九年级 · 解析几何
(本小题 8.0 分)

如图, 点 $C$ 在以 $A B$ 为直径的 $\odot O$ 上, $A C$ 平分 $\angle B A D$, 且 $A D \perp C D$ 于点 $D$.

(1)求证: $D C$ 是 $\odot O$ 的切线;

(2) 若 $A D=4, C D=2$, 求 $\odot O$ 的半径.

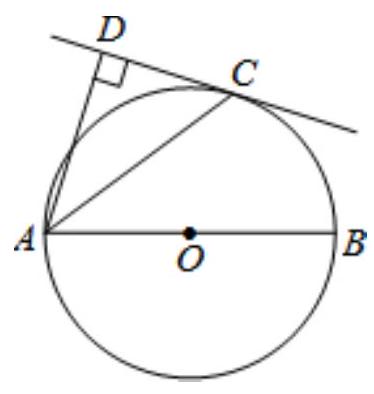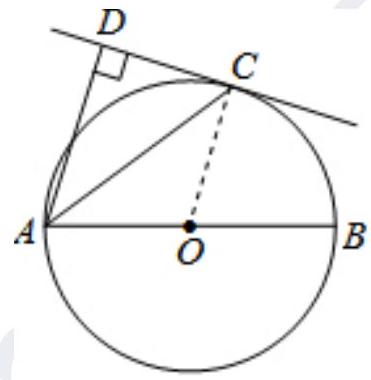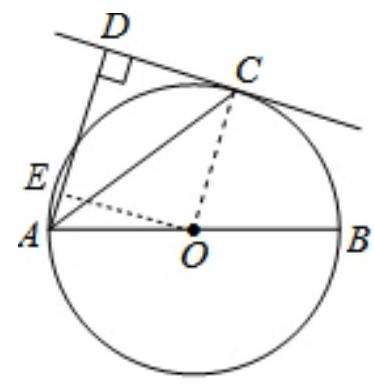
答案: (1)证明: 如图中, 连接 $O C$.

$\because O A=O C$

$\therefore \angle O A C=\angle O C A$,

$\because A C$ 平分 $\angle D A B$,

$\therefore \angle D A C=\angle C A B=\angle A C O$,

$\therefore A D / / O C$

$\because A D \perp C D$,

$\therefore O C \perp D C$,
$\because O C$ 是 $\odot O$ 的半径,

$\therefore C D$ 是 $\odot O$ 的切线;

(2)解: 如图, 过点 $O$ 作 $O E \perp A D$ 于点 $E$,

得矩形 $O E D C$,

$\therefore O E=C D=2, D E=O C$,

$\therefore A E=A D-D E=4-O C=4-O A$,

在 $R t \triangle A E O$ 中, 根据勾股定理, 得

$O A^{2}=A E^{2}+O E^{2}$,

$\therefore O A^{2}=(4-O A)^{2}+2^{2}$,

解得 $O A=\frac{5}{2}$.

$\therefore \odot O$ 的半径为 $\frac{5}{2}$.

【解析】(1)连接 $O C$. 只要证明 $A D / / O C$, 由 $A D \perp C D$, 即可推出 $O C \perp C D$;

(2)过点 $O$ 作 $O E \perp A D$ 于点 $E$, 得矩形 $O E D C$, 然后利用勾股定理即可求出半径的长.

此题主要考查了切线的性质与判定, 解决本题的关键是掌握切线的判定.